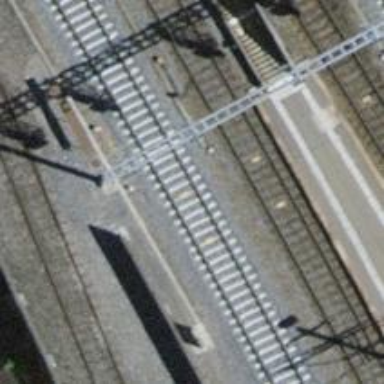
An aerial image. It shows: Railway signal.